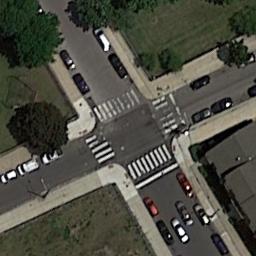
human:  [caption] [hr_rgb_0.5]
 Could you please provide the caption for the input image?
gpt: There are lots of cars at the intersection .

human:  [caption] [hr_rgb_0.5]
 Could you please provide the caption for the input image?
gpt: An intersection with normal traffic is between some clearings .

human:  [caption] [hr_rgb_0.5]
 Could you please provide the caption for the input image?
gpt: There are some green lawns around the intersection .

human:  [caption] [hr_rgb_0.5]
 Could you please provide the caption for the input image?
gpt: There are few cars in four directions at the intersection .

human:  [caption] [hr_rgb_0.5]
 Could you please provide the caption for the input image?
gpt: There are many moving and waiting vehicles on the road at the intersection, With some trees and large lawns around the intersection .